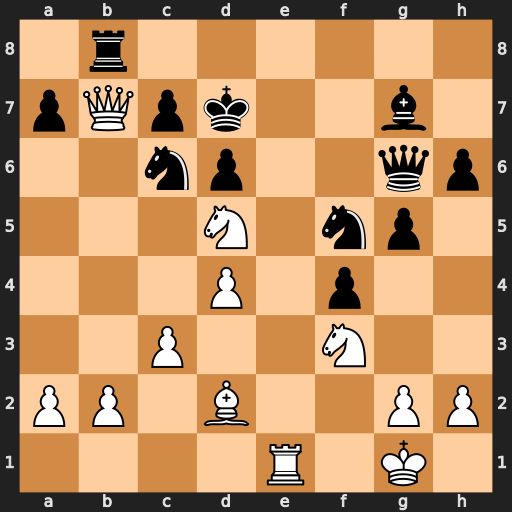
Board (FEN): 1r6/pQpk2b1/2np2qp/3N1np1/3P1p2/2P2N2/PP1B2PP/4R1K1
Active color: w
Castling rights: -
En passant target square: -
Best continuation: Qxc7#